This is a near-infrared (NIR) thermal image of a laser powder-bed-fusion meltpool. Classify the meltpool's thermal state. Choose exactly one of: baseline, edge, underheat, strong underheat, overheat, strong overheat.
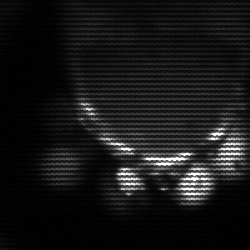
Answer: edge